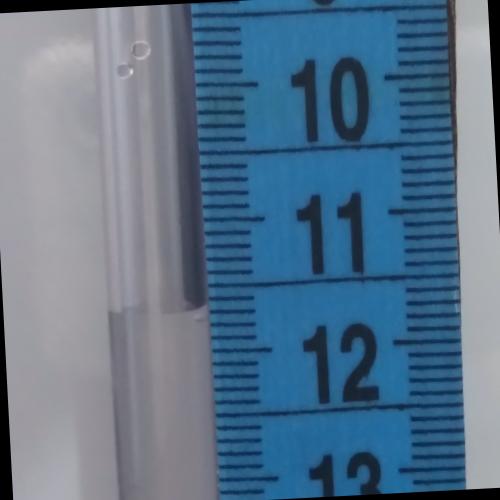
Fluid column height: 11.7 cm